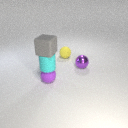
small purple rubber sphere to the left of small purple metal sphere